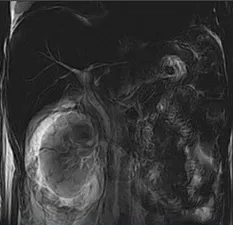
Coronal.
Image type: radiology (mri)